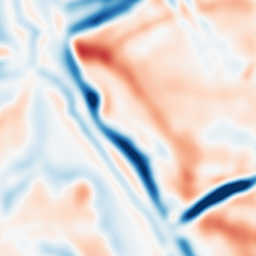
Category: multiscale
Decomposition family: dog
Decomposition parameters: sigma_low: 5
sigma_high: 10
Upsampling method: regularized
Upsampling parameters: scale: 4
lambda_reg: 0.01
Upsampling scale: 4